Question: I develop a project with knockout. I found a way to have my select with knockout binding and optgroup. Here is the solution: <URL>
Unfortunately this solution use a static model for populating 'option' & 'optgroup' in the select.
For my personal need, I would like something more dynamic. I would like to start with an observableArray provided from a database. This observableArray looks something like this:
'''
var vehicles = ko.observableArray([
{
Id: 1,
Brand: "Volkswagen",
Type: "Golf"
},
{
Id: 2,
Brand: "Volkswagen",
Type: "Sharan"
},
{
Id: 3,
Brand: "BMW",
Type: "118i"
}
{
Id: 4,
Brand: "BMW",
Type: "525D"
}
]);
'''

: is it possible to have a solution based on this single observableArray to construct the select. Maybe with the help of computed properties to retrieve the optgroup/options?
Thanks.
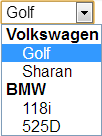
Answer: Here is one of the ways to do this. It is not optimal but works well:
'''
var ViewModel = function () {
var self = this;
self.vehicles = ko.observableArray([{
Id: 1,
Brand: "Volkswagen",
Type: "Golf"
}, {
Id: 2,
Brand: "Volkswagen",
Type: "Sharan"
}, {
Id: 3,
Brand: "BMW",
Type: "118i"
}, {
Id: 2,
Brand: "BMW",
Type: "525D"
}]);
self.brands = ko.computed(function(){
var list = ko.utils.arrayMap(self.vehicles(), function(item){
return item.Brand;
});
return ko.utils.arrayGetDistinctValues(list);
});
};
ko.applyBindings(new ViewModel());
<select data-bind="foreach: brands">
<optgroup data-bind="attr: {label: $data}, foreach: $parent.vehicles">
<!-- ko if: Brand == $parent -->
<option data-bind="text: Type"></option>
<!-- /ko -->
</optgroup>
</select>
'''
Fiddle: <URL>